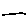
Label: line